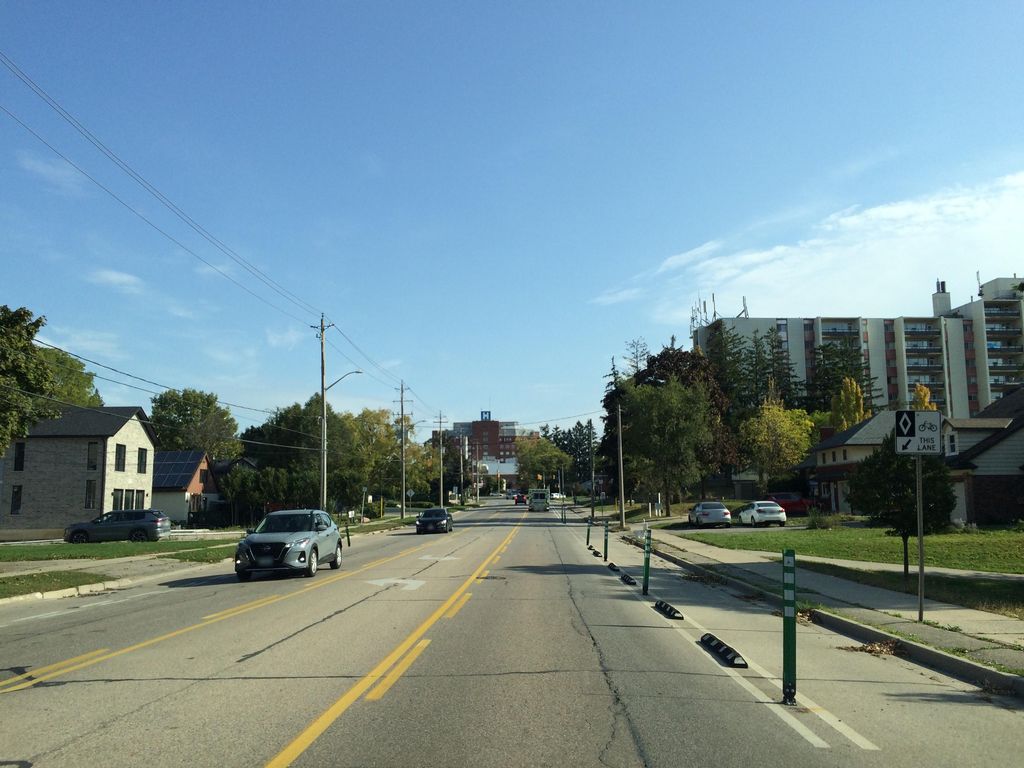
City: kitchener-waterloo